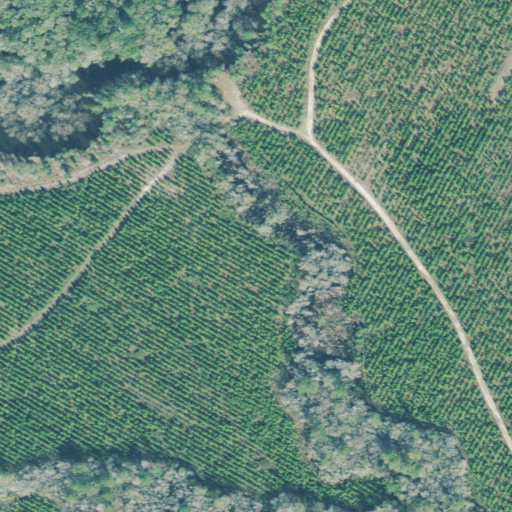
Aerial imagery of cliff(s) in Georgia named Jumping Bluff containing shrub, woody wetlands, herbaceous wetlands, evergreen forest, and grassland